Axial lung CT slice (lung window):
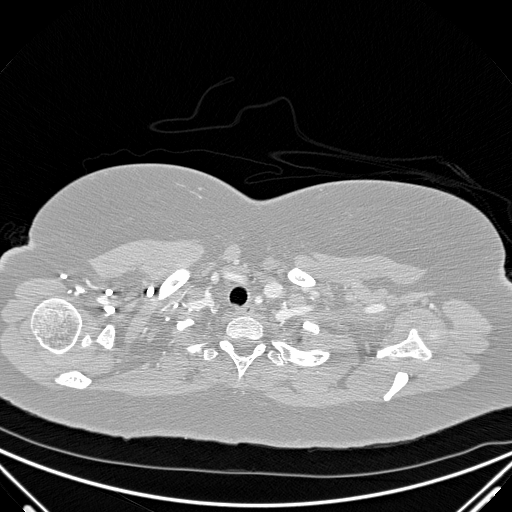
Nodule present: no